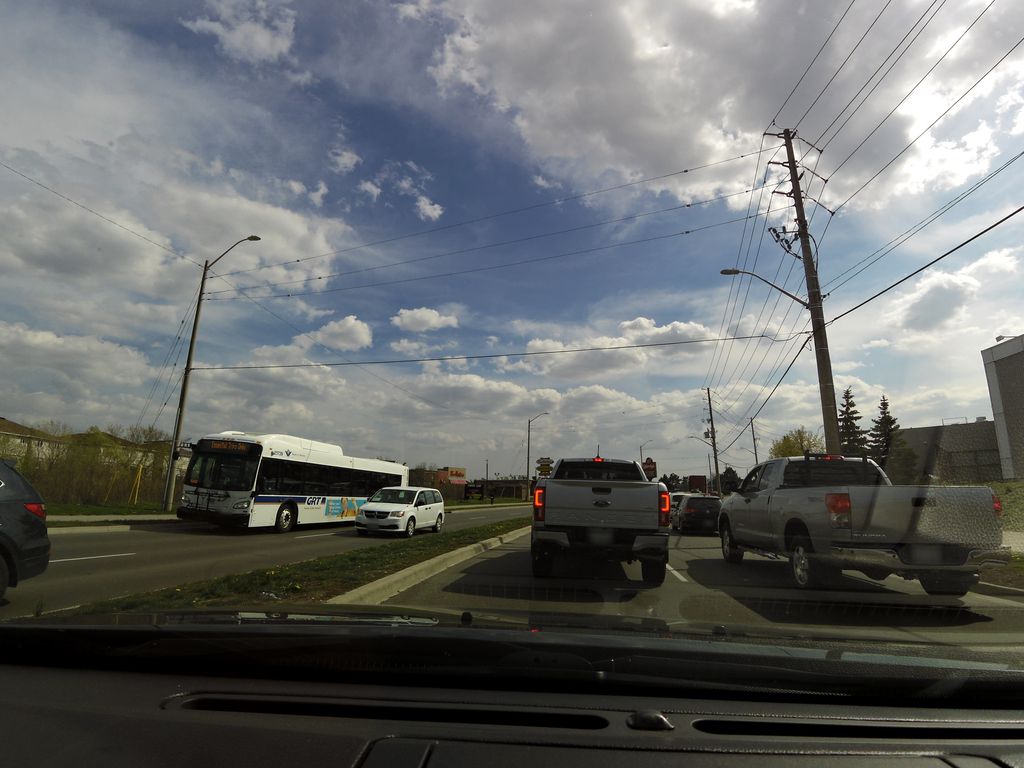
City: kitchener-waterloo